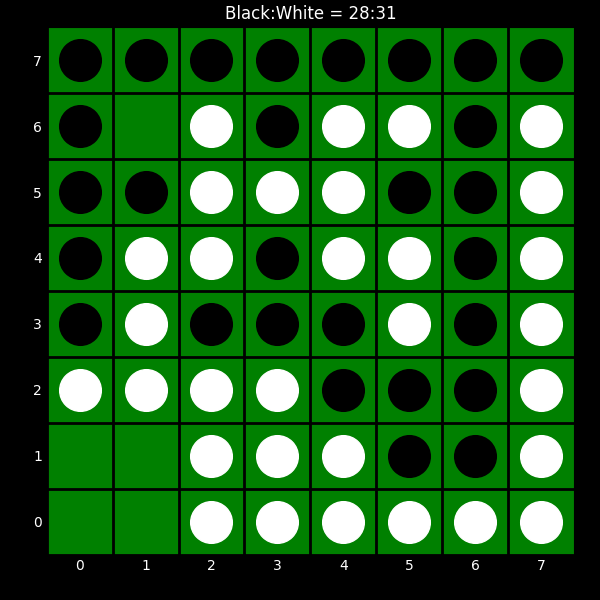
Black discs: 28
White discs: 31